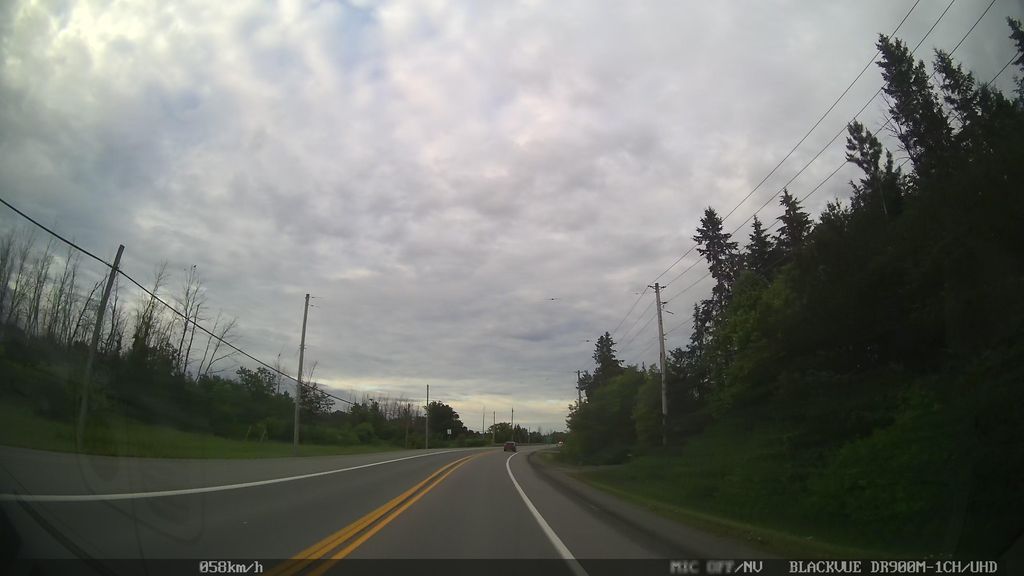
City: ottawa-gatineau